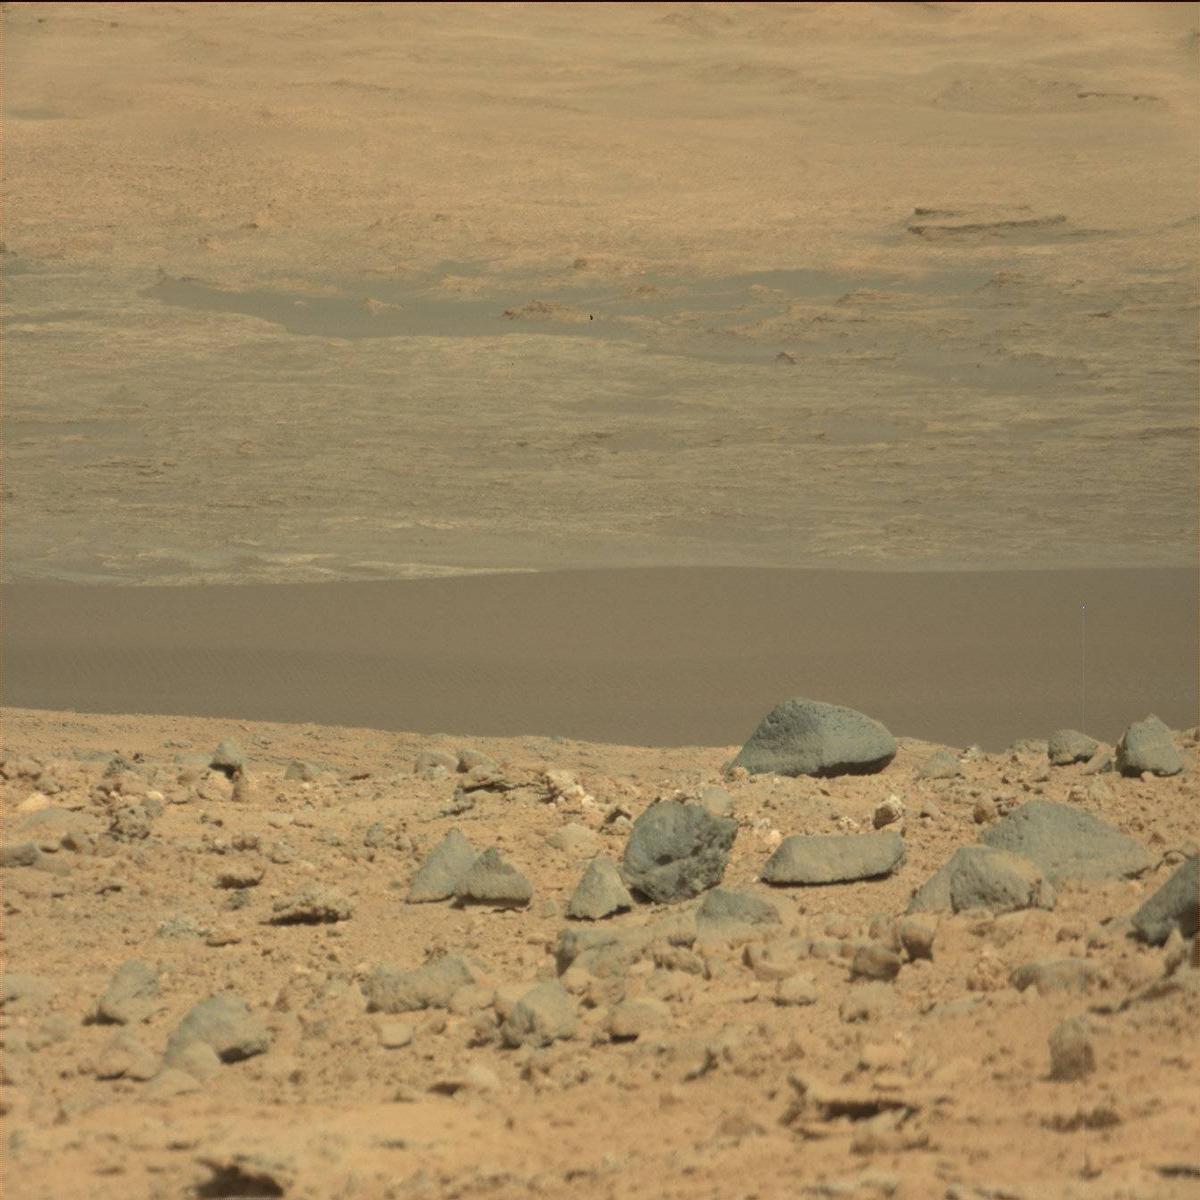
Terrain classes present: Bedrock, Ridge, Rock, Sand / Soil